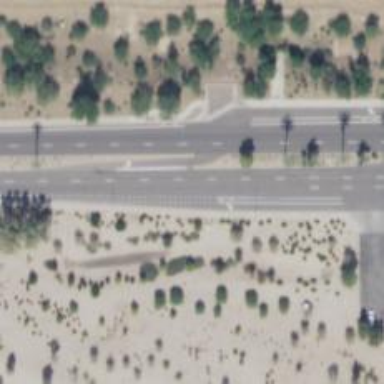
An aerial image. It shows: Asphalt road with primary link designation.